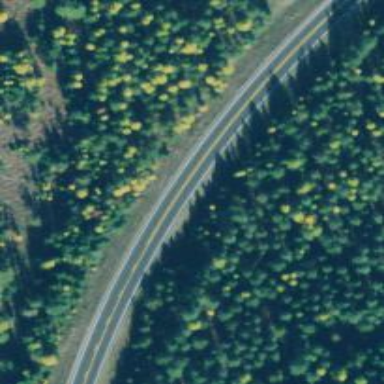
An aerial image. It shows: Primary highway.